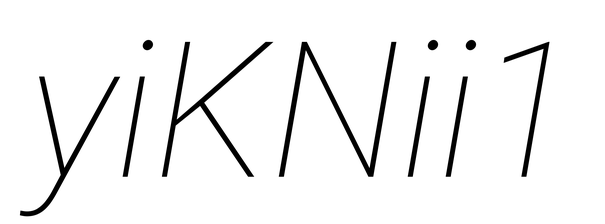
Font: Roboto-Italic_Thin_Italic